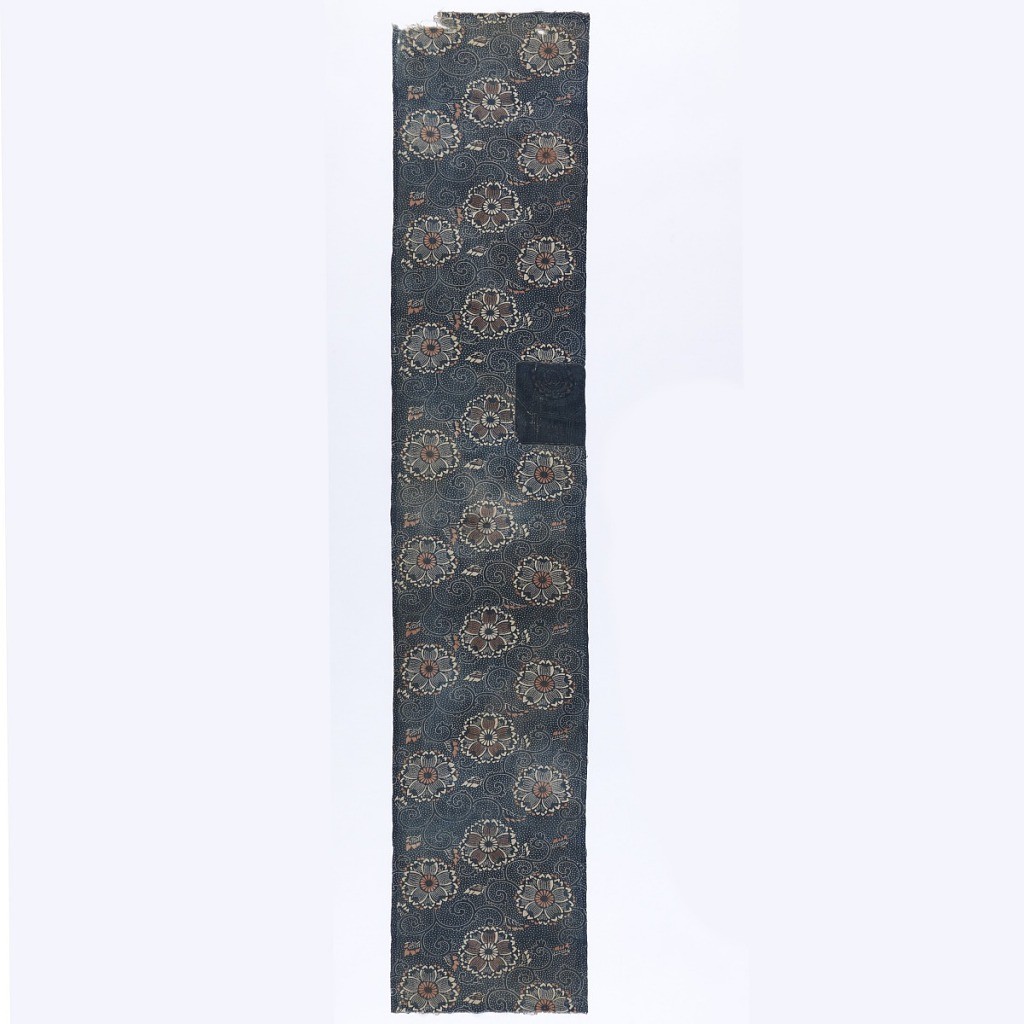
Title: Textile
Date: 19th century
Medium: cotton Technique: stenciled resist (katazome) on plain weave
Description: Length of stencil resist (katazome) with ivory design on dotted blue background with red detail. Full-face blossoms with curling tendrils and leaves.